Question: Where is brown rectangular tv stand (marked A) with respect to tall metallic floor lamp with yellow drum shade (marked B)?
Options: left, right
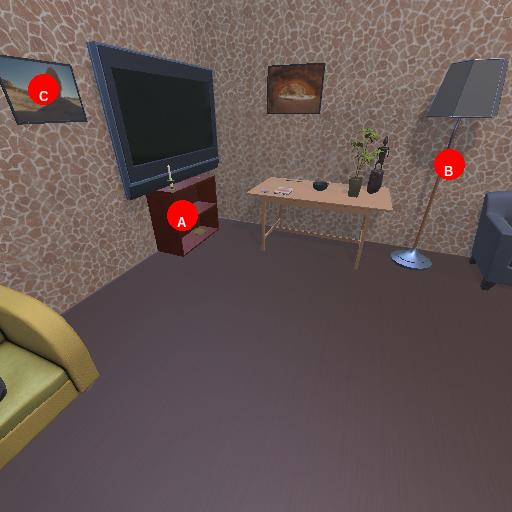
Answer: left